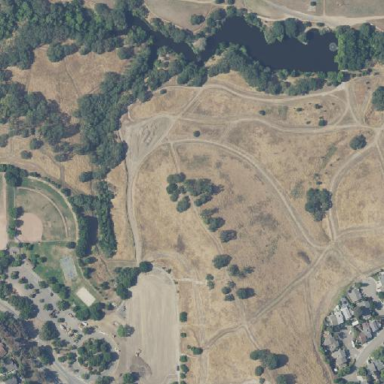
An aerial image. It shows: Park.